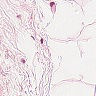
Metastatic tissue present: no